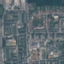
Label: Residential